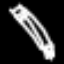
Label: pencil